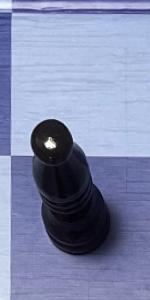
Label: Bishop_Black